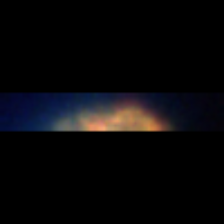
Taxon: Unknown_detritus
Group: Unknown